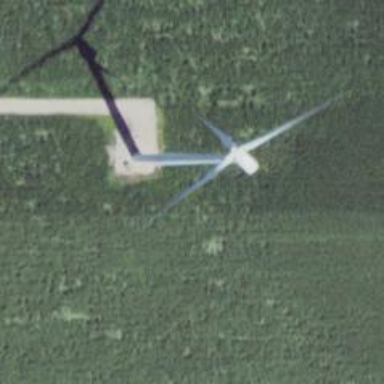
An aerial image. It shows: Wind generator powered by horizontal axis wind turbine.